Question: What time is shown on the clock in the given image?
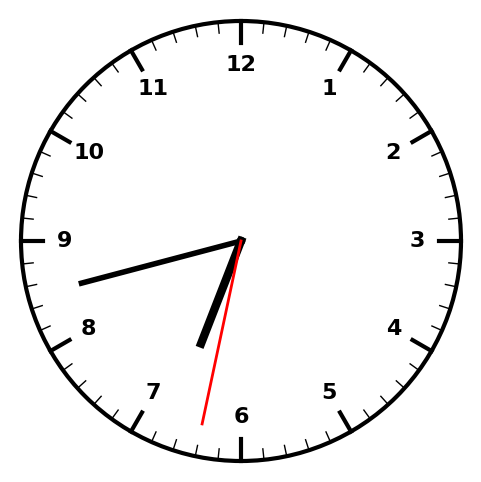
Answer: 06:42:32